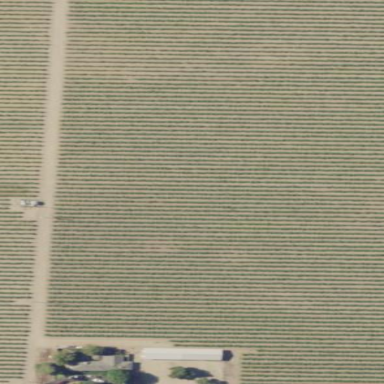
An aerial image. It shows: Beautiful vineyard in the countryside.